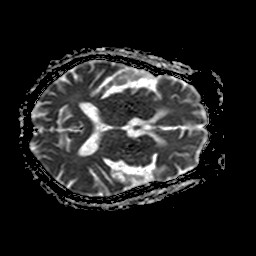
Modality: ADC
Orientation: axial
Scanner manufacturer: philips
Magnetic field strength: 1.5 T
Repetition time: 3.684 s
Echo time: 0.09411 s